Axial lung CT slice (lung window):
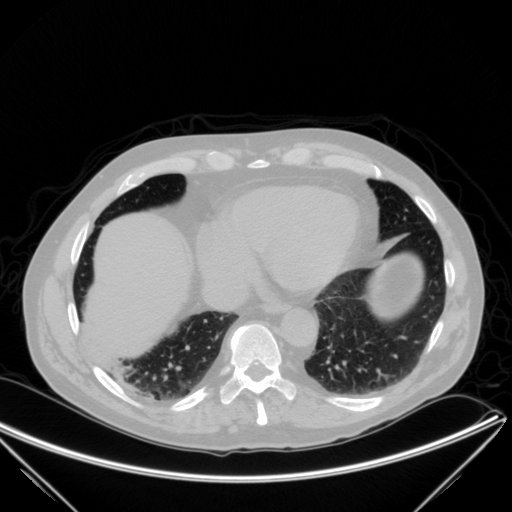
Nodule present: no